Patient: sex F, age 41
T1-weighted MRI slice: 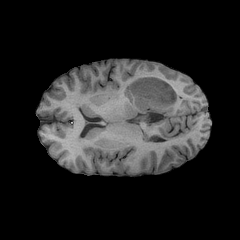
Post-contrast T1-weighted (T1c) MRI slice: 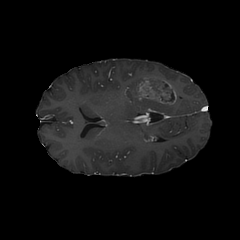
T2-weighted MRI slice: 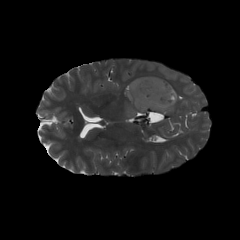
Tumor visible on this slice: yes
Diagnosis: Glioblastoma, IDH-wildtype
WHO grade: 4